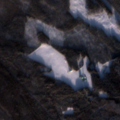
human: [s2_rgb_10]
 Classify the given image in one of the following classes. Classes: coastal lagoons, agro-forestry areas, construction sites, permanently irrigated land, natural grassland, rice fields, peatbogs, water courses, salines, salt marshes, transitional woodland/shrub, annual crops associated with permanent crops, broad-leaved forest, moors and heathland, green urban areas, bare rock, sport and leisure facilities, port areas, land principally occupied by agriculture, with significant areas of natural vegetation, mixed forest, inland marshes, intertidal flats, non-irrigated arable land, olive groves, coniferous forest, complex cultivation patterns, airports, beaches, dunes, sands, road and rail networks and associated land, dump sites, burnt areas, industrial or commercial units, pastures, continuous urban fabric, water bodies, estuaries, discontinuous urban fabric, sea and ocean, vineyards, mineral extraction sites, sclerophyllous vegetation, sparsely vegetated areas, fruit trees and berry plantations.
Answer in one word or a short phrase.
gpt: coniferous forest, mixed forest, transitional woodland/shrub